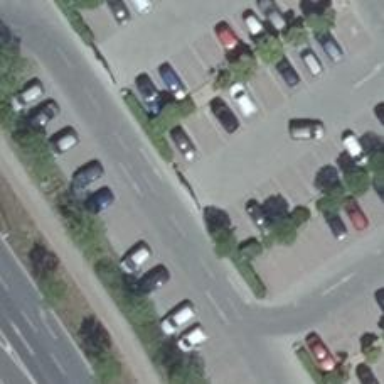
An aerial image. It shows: Road serving as parking aisle.